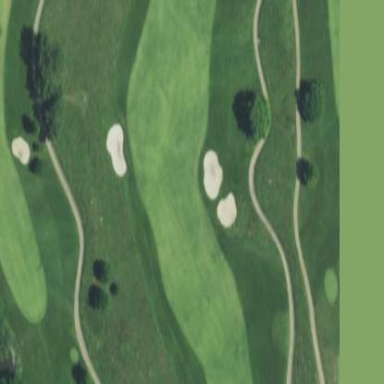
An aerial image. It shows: Grassy area designated as golf fairway.